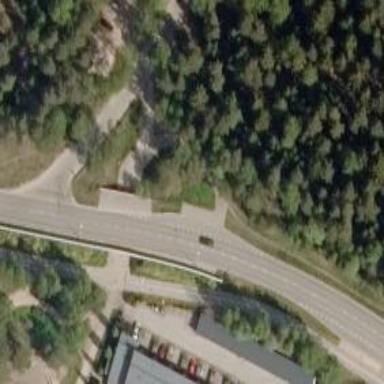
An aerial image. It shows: Cycleway with asphalt surface designed for nordic skiing. The ski trail is groomed for backcountry skiing.